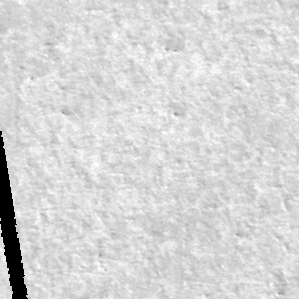
Label: frost